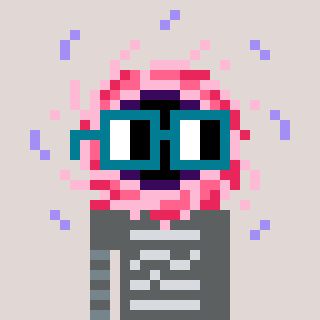
a pixel art character with square dark green glasses, a blackhole-shaped head and a redpinkish-colored body on a warm background